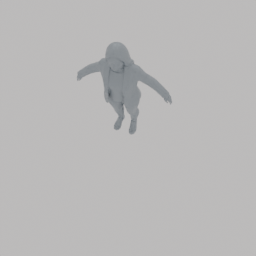
Label: people